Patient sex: F
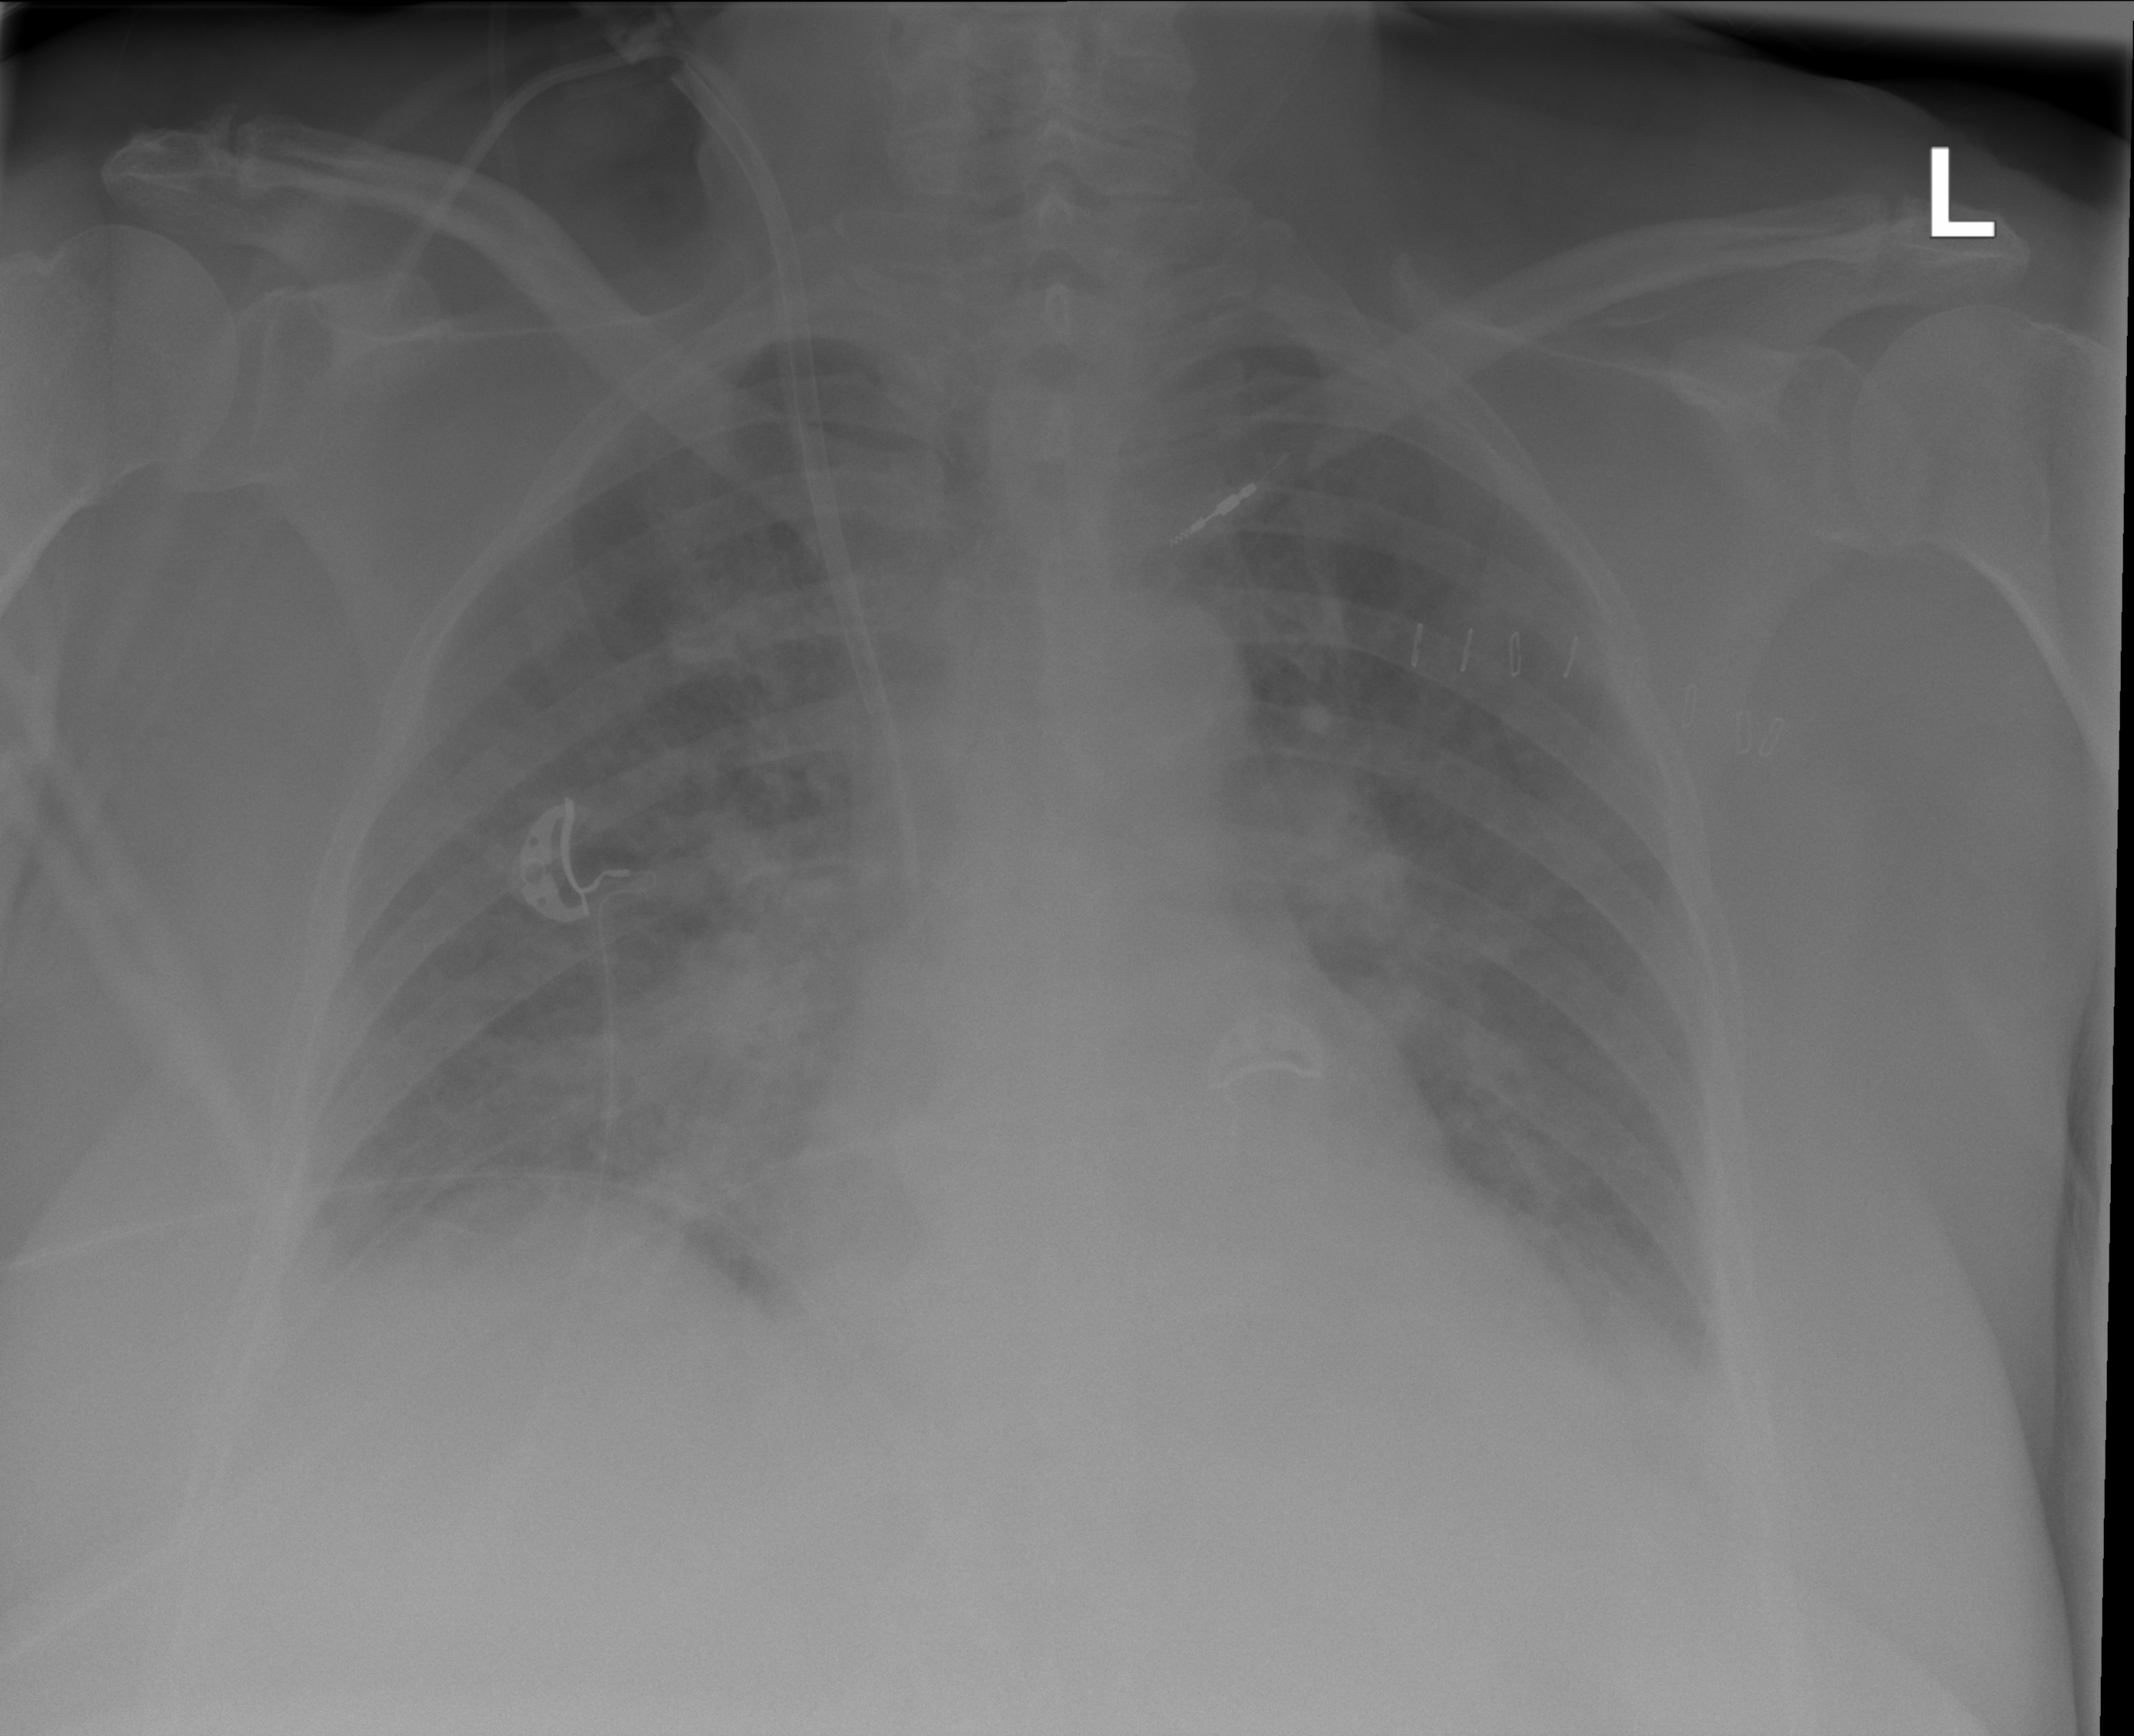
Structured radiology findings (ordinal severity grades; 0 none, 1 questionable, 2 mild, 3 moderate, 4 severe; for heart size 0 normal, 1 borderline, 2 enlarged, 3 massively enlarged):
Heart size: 2
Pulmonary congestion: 3
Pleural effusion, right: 2
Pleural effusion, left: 2
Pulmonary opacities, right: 2
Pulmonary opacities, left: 1
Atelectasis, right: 2
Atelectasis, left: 2